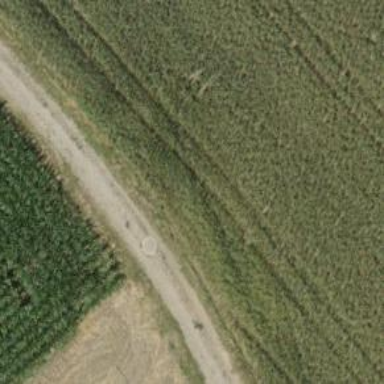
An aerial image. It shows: Gravel track with grade 2 tracktype.